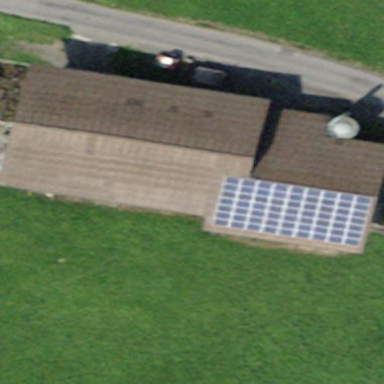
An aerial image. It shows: Barn.